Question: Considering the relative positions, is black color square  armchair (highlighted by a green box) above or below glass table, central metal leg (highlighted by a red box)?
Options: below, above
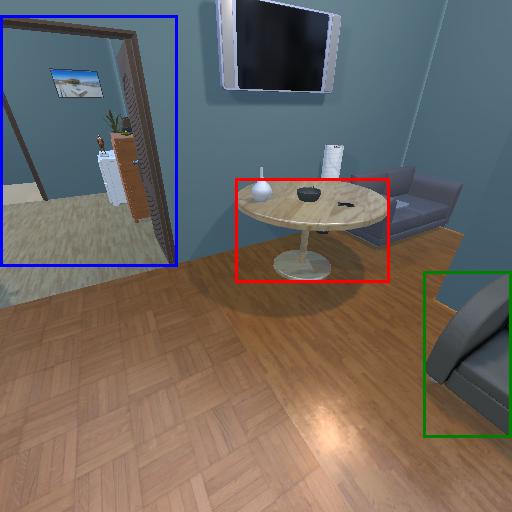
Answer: below